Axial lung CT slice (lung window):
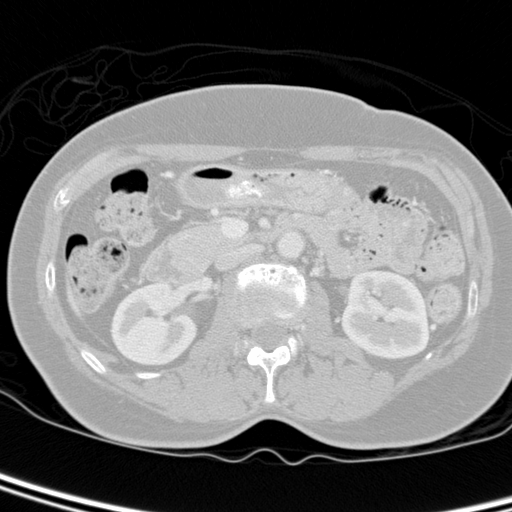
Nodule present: no